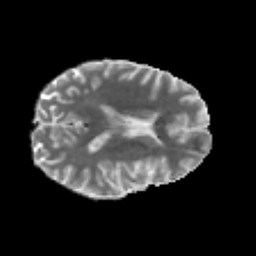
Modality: MD
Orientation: axial
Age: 31
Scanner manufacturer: philips
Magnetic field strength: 3 T
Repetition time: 8.662 s
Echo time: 0.1268 s